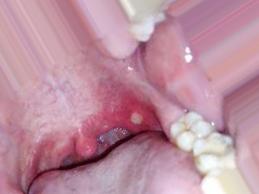
Condition: Mouth Ulcer